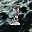
Label: 1